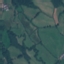
Land use / land cover class: Pasture